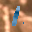
Label: 1